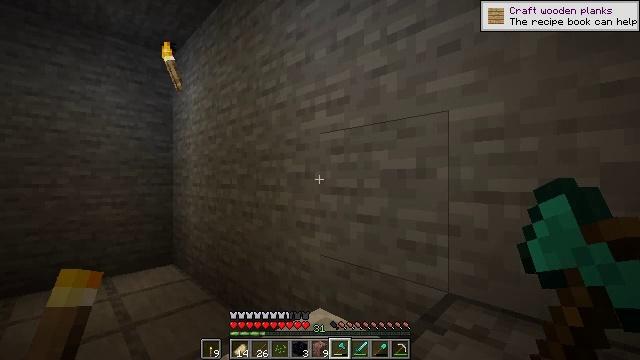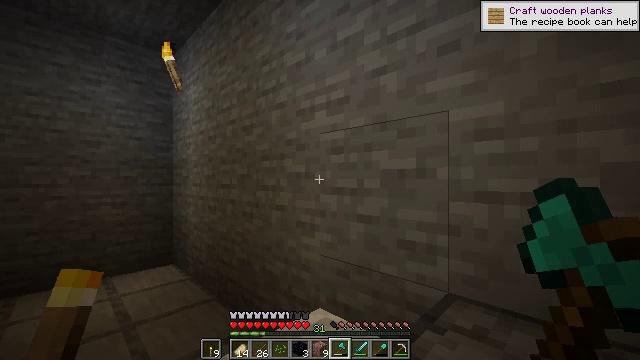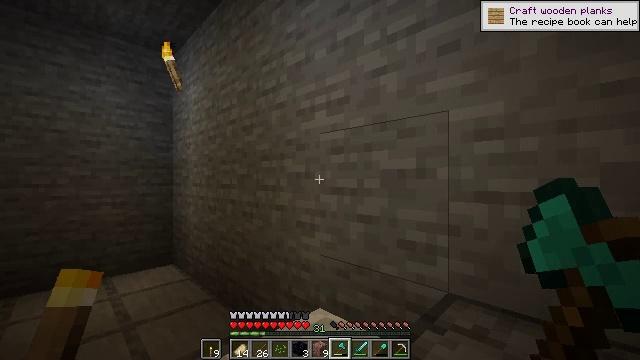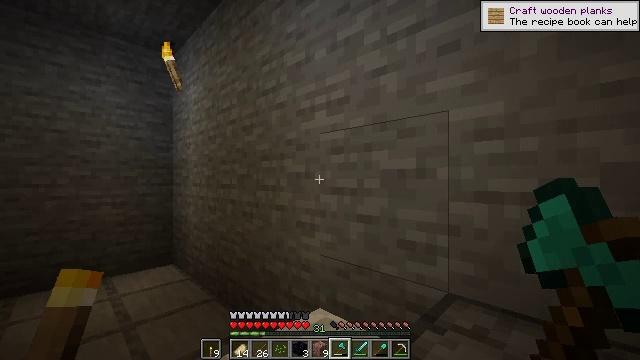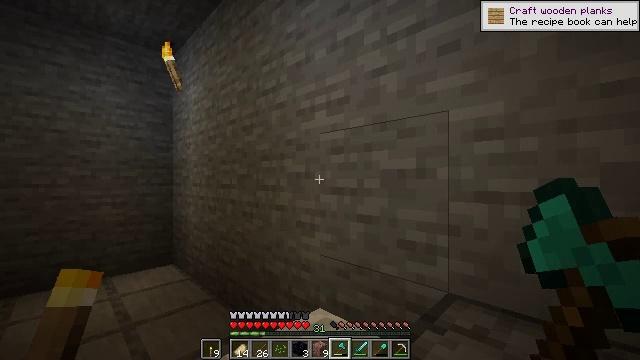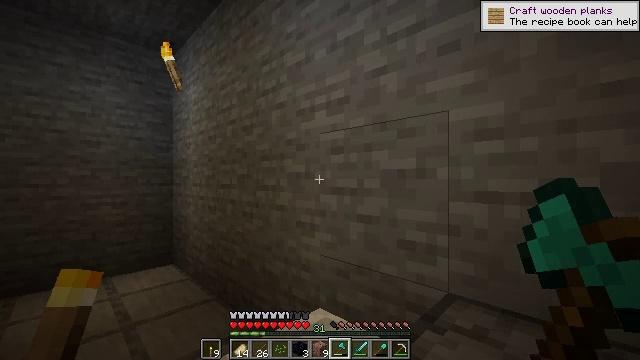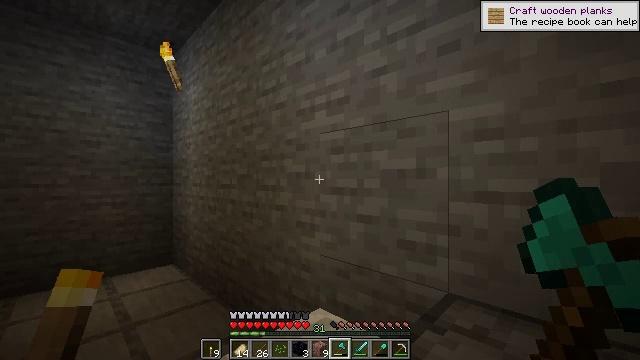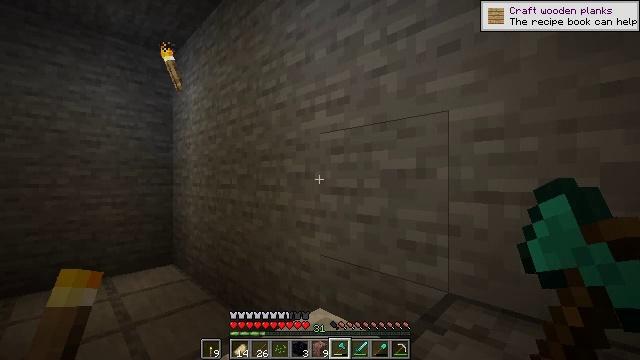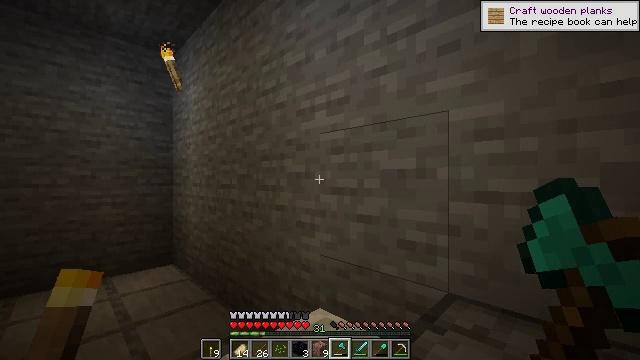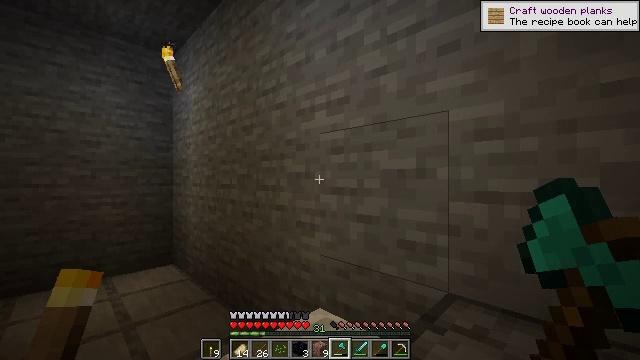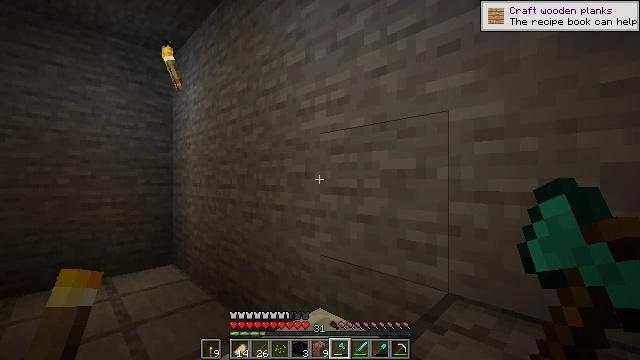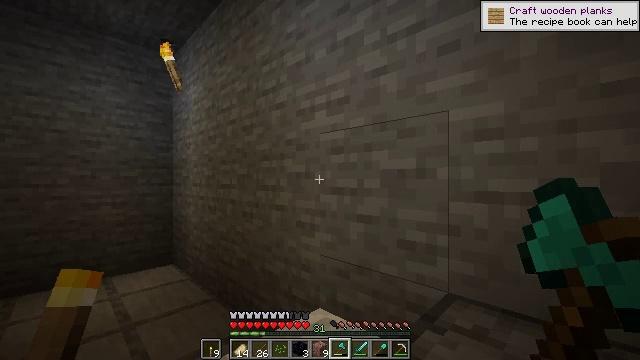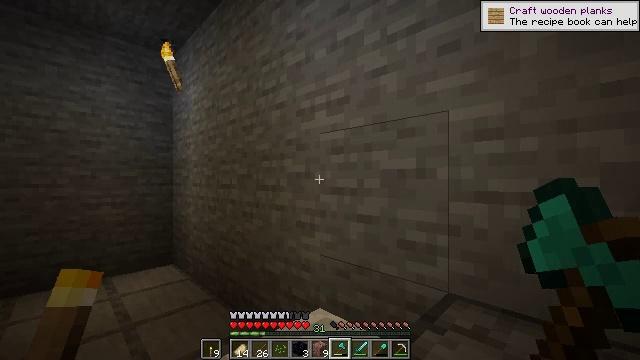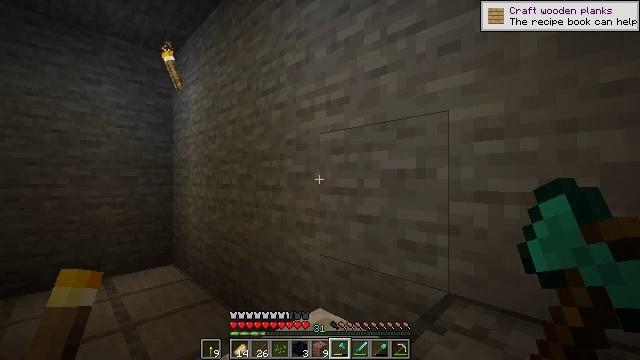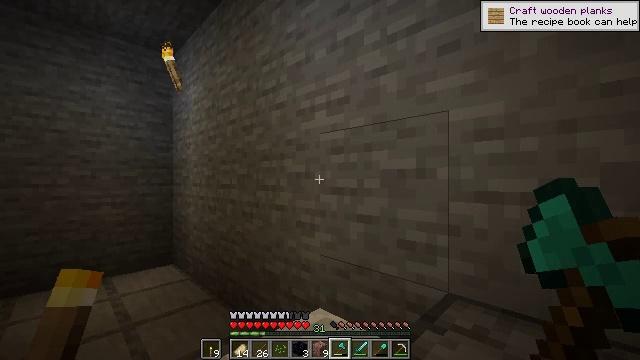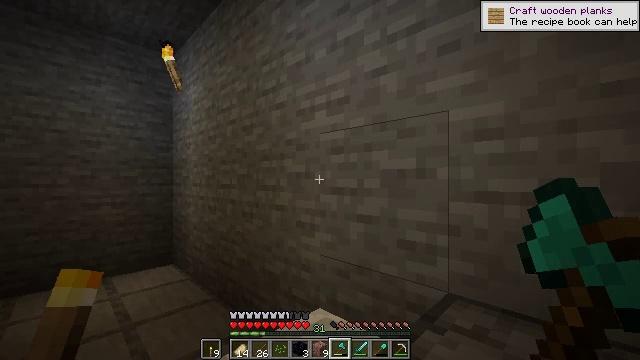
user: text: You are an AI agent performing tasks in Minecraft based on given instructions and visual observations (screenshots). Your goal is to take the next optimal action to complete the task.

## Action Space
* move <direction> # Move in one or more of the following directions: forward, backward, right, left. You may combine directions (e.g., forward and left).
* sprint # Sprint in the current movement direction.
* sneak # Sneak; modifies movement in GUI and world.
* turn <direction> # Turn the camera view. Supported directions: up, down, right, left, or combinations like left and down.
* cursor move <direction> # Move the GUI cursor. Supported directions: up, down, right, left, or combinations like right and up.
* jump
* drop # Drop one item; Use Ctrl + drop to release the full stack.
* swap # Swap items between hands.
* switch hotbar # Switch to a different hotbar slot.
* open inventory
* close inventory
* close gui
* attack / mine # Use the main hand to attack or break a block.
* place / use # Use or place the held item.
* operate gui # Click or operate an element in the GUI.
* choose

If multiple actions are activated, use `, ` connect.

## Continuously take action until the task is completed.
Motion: motion action
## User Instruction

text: Open a crafting table to craft a rail.
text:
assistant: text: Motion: no_op
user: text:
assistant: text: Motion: no_op
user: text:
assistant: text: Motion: no_op
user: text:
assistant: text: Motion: no_op
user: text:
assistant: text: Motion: no_op
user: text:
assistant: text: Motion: no_op
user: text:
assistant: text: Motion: no_op
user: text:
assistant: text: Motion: no_op
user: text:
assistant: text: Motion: no_op
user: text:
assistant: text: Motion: no_op
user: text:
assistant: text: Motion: no_op
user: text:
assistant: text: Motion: no_op
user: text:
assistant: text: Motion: no_op
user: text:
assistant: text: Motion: no_op
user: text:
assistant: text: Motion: no_op
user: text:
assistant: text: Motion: no_op
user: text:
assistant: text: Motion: no_op
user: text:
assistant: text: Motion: no_op
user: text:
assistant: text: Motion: no_op
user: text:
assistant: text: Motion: no_op
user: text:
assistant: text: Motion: no_op
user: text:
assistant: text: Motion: no_op
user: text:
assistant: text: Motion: no_op
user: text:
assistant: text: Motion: no_op
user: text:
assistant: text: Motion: no_op
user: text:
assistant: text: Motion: no_op
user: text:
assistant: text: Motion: no_op
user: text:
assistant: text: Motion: no_op
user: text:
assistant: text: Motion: no_op
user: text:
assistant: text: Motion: no_op